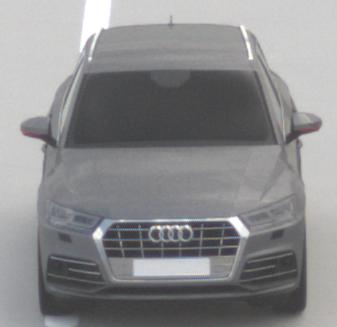
Make: Audi
Model: Q5 45 TFSI
Detailed model: Q5 (FY)
Model produced from: 2019/01
Model produced until: 2019/05
Doors: 5
Color: gray
Road condition: dry road
Daytime: midday
Contrast: low contrast